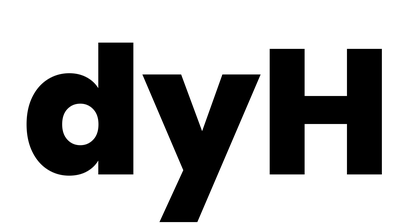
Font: Poppins-ExtraBold